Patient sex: M
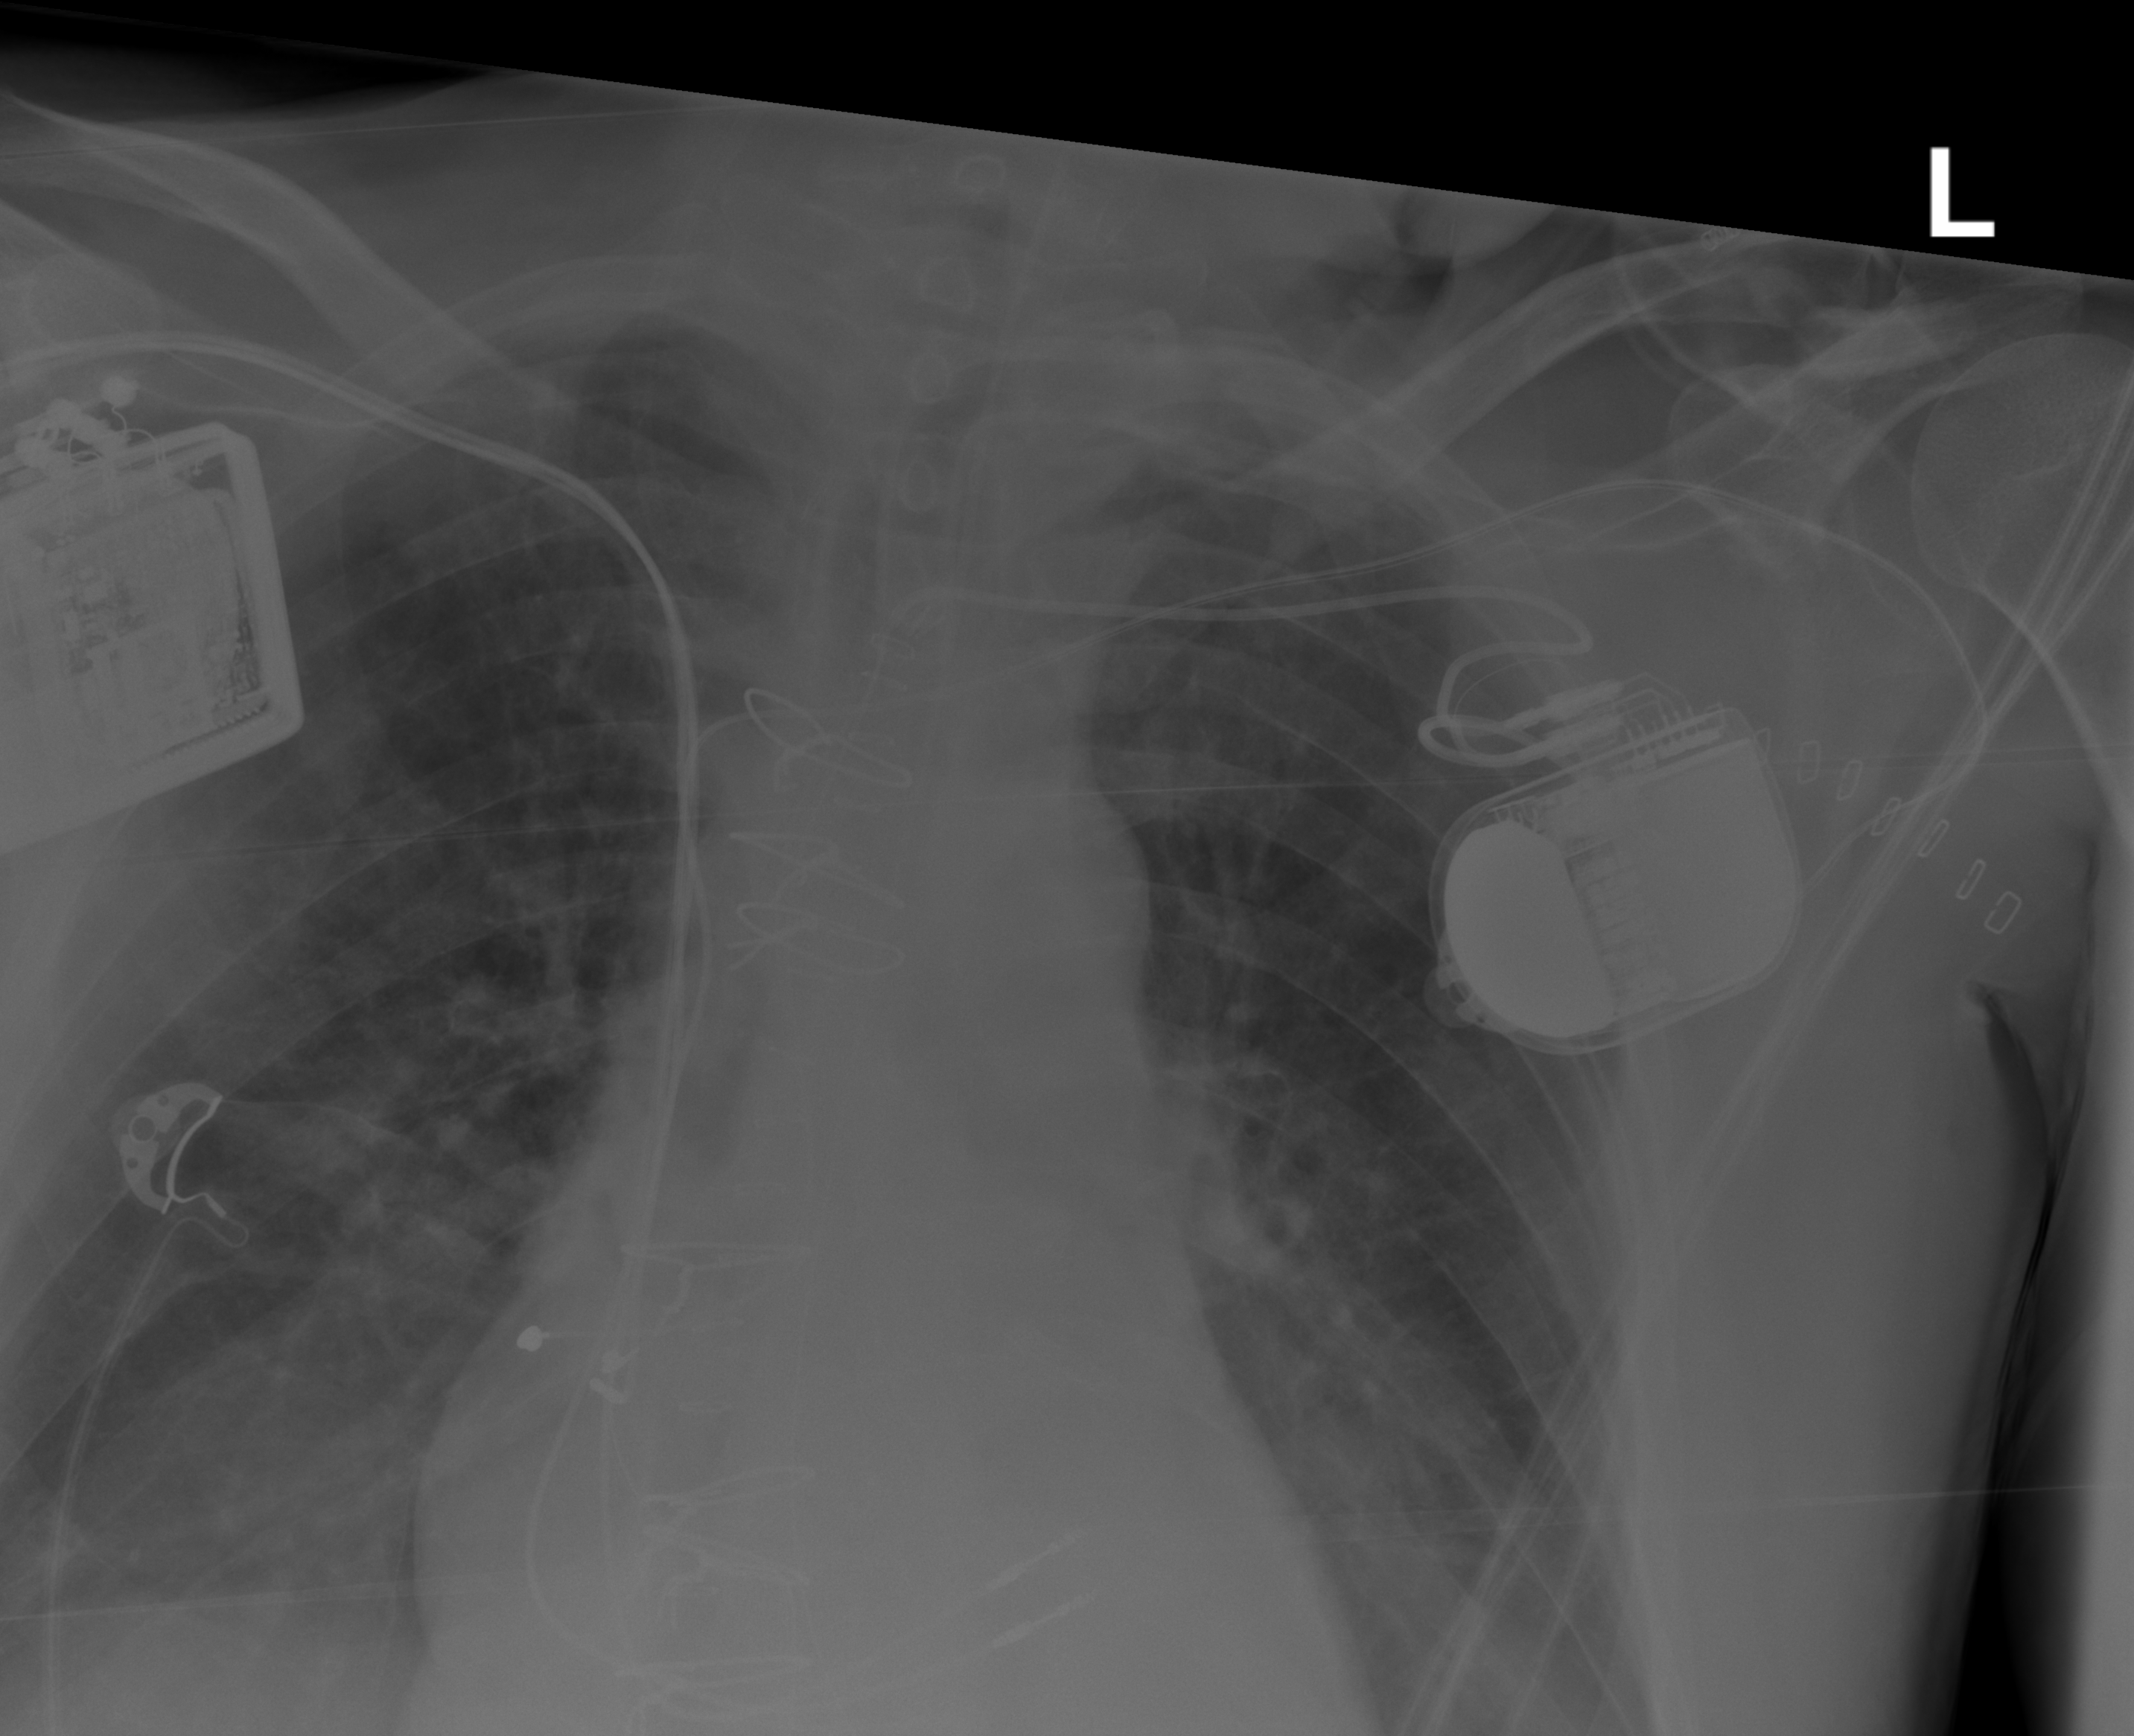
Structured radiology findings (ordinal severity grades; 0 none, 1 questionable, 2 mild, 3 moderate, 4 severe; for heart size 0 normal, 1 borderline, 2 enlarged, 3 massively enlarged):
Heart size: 0
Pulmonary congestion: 2
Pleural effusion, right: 0
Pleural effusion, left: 0
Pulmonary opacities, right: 2
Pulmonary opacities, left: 2
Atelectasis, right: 2
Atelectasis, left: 2